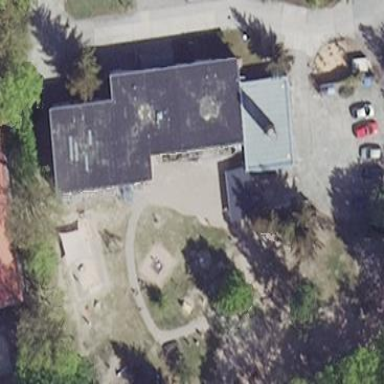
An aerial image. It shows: Kindergarten.